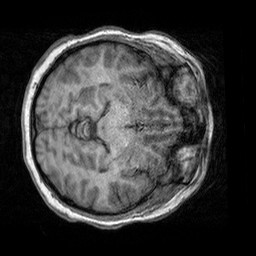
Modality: T1w
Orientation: axial
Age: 24
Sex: female
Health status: healthy
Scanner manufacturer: siemens
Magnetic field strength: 3 T
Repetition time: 2.3 s
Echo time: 0.00303 s